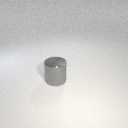
large gray metal cylinder